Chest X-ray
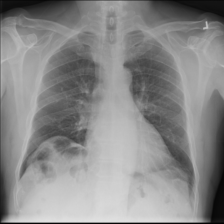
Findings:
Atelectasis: negative
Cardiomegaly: negative
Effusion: negative
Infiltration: negative
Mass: negative
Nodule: negative
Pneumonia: negative
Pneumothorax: negative
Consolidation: negative
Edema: negative
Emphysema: negative
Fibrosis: negative
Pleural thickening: negative
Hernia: negative